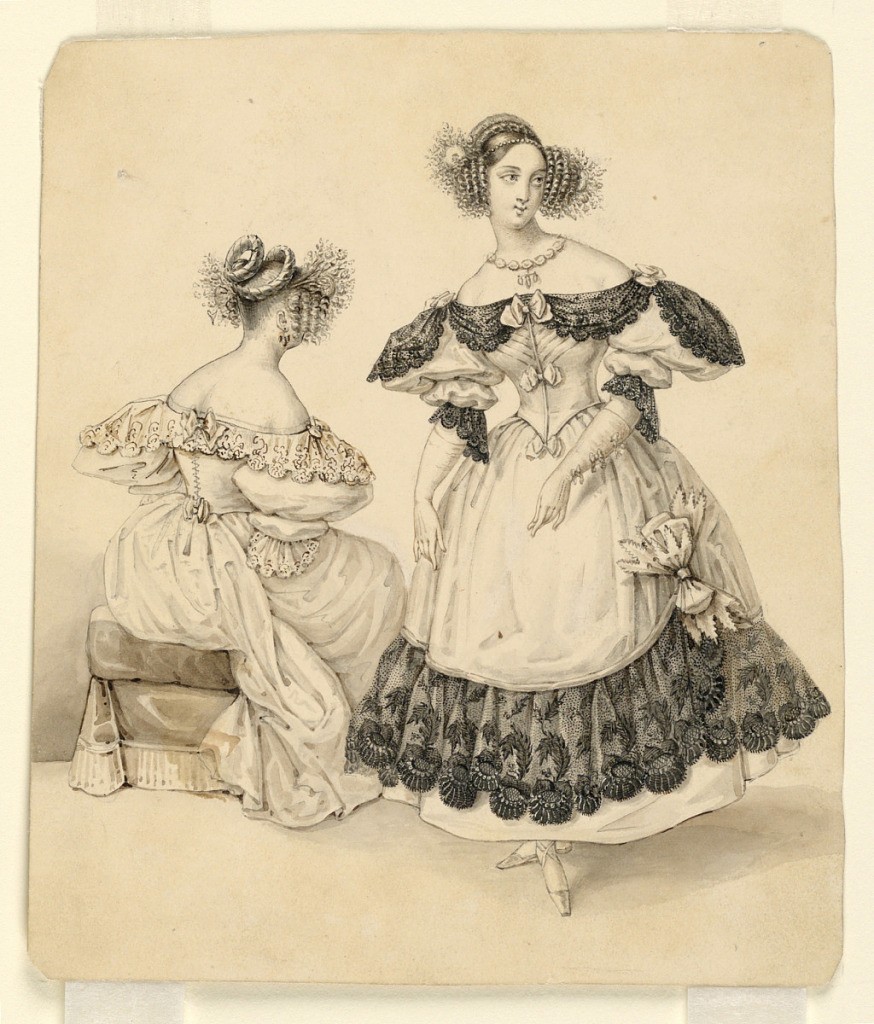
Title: Costume Illustration
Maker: Pierre Numa Bassaget, French
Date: ca. 1835
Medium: Pen and brown and black ink, brush and brown and black wash on Bristol board
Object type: Drawing
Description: Two women in contemporary costume. At left, a woman is seated on a low, upholstered seat, her back to the spectator. The other woman, at right, faces spectator. Probably illustration for "Le Follet Courrier des Salons."